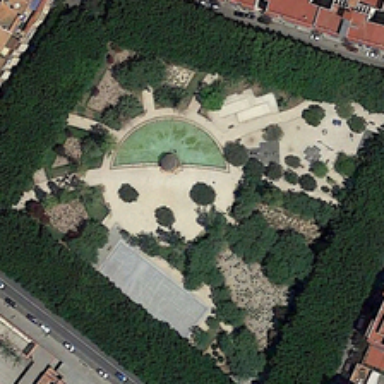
Some red buildings are around a square with many green trees surrounded .